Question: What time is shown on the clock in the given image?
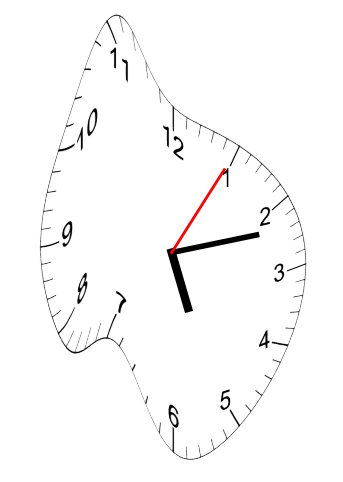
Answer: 05:12:05